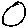
Label: circle